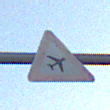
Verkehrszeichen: FlugbetriebLinks
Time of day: SunriseSunset
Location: Outdoor (Nature)
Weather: Clear
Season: Winter
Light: Natural